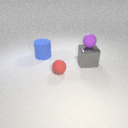
large gray metal cube below small purple rubber sphere